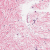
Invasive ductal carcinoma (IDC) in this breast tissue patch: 0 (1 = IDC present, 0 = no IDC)